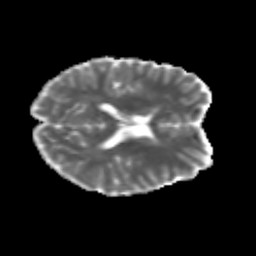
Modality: MD
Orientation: axial
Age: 26
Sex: male
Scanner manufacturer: siemens
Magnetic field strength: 3 T
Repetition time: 3.5 s
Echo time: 0.125 s